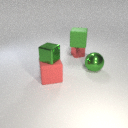
large red rubber cube below small green metal cube